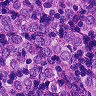
Metastatic tissue present: yes